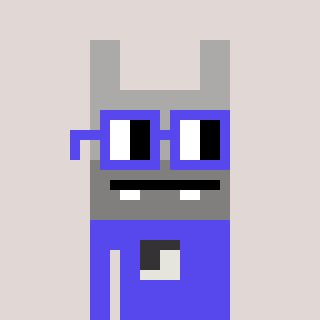
a pixel art character with square blue glasses, a rabbit-shaped head and a computerblue-colored body on a warm background